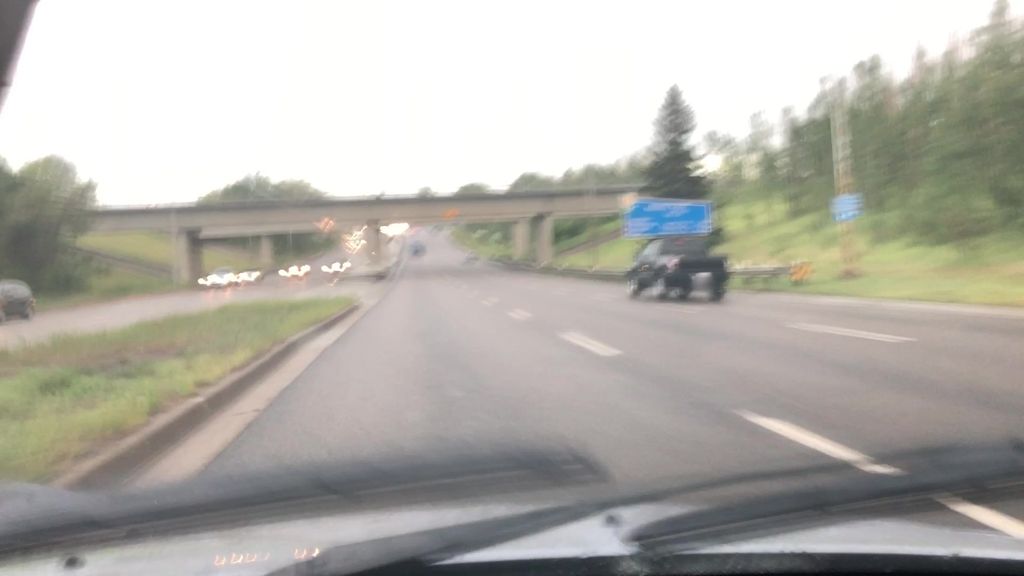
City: edmonton